Question: In sql, i write a select statement for find the dates. i am here including the time also my select statement like this....
'''
select * from test where
(
(
(DATEDIFF (day,@dat1,req_frmdate)=0 or DATEDIFF (day,@dat2,req_todate)=0)
and
(DATEDIFF (HOUR,@dat1,req_frmdate)=0 or DATEDIFF (HOUR,@dat2,req_todate)=0)
and
(DATEDIFF (MINUTE,@dat1,req_frmdate)=0 or DATEDIFF (MINUTE,@dat2,req_todate)=0)
)
or
(
( @dat1 between req_frmdate and req_todate) or
( @dat2 between req_frmdate and req_todate) or
(req_frmdate between @dat1 and @dat2) or
( req_todate between @dat1 and @dat2)
)
)
'''
but when i pass the date some time it not considering the time.
is this query is right? when i am passing date for example @date1='2013-02-20 09:00'
and @date2= '2013-02-20 12:00' but there is no record in my databse on this date and time
there is a record in my database at req_frmdate='2013-02-20 13:00' and req_todate= '2013-02-20 16:00'
in the screen shot of my table, i have that record in my table, when i pass the two dates
like @date1='2013-02-20 9:00' and @date2='2013-02-20 12:00' the record is coming in my select statement, it should not come the date is different that is the my query.
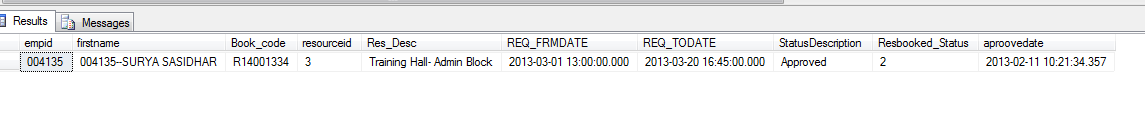
Answer: Assuming you want that the records will display only 'REQ_FRMDATE' and 'REQ_TODATE' will be between your two parameter's dates, then you can use 'BETWEEN' Clause:
'''
DECLARE @dat1 DATETIME SET @dat1 ='2013-02-20 09:00.000'
DECLARE @dat2 DATETIME SET @dat2 ='2013-02-20 12:00.000'
SELECT *
FROM test
WHERE
(req_frmdate BETWEEN @dat1 AND @dat2)
AND (req_todate BETWEEN @dat1 AND @dat2)
'''